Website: apple-inc
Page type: payment
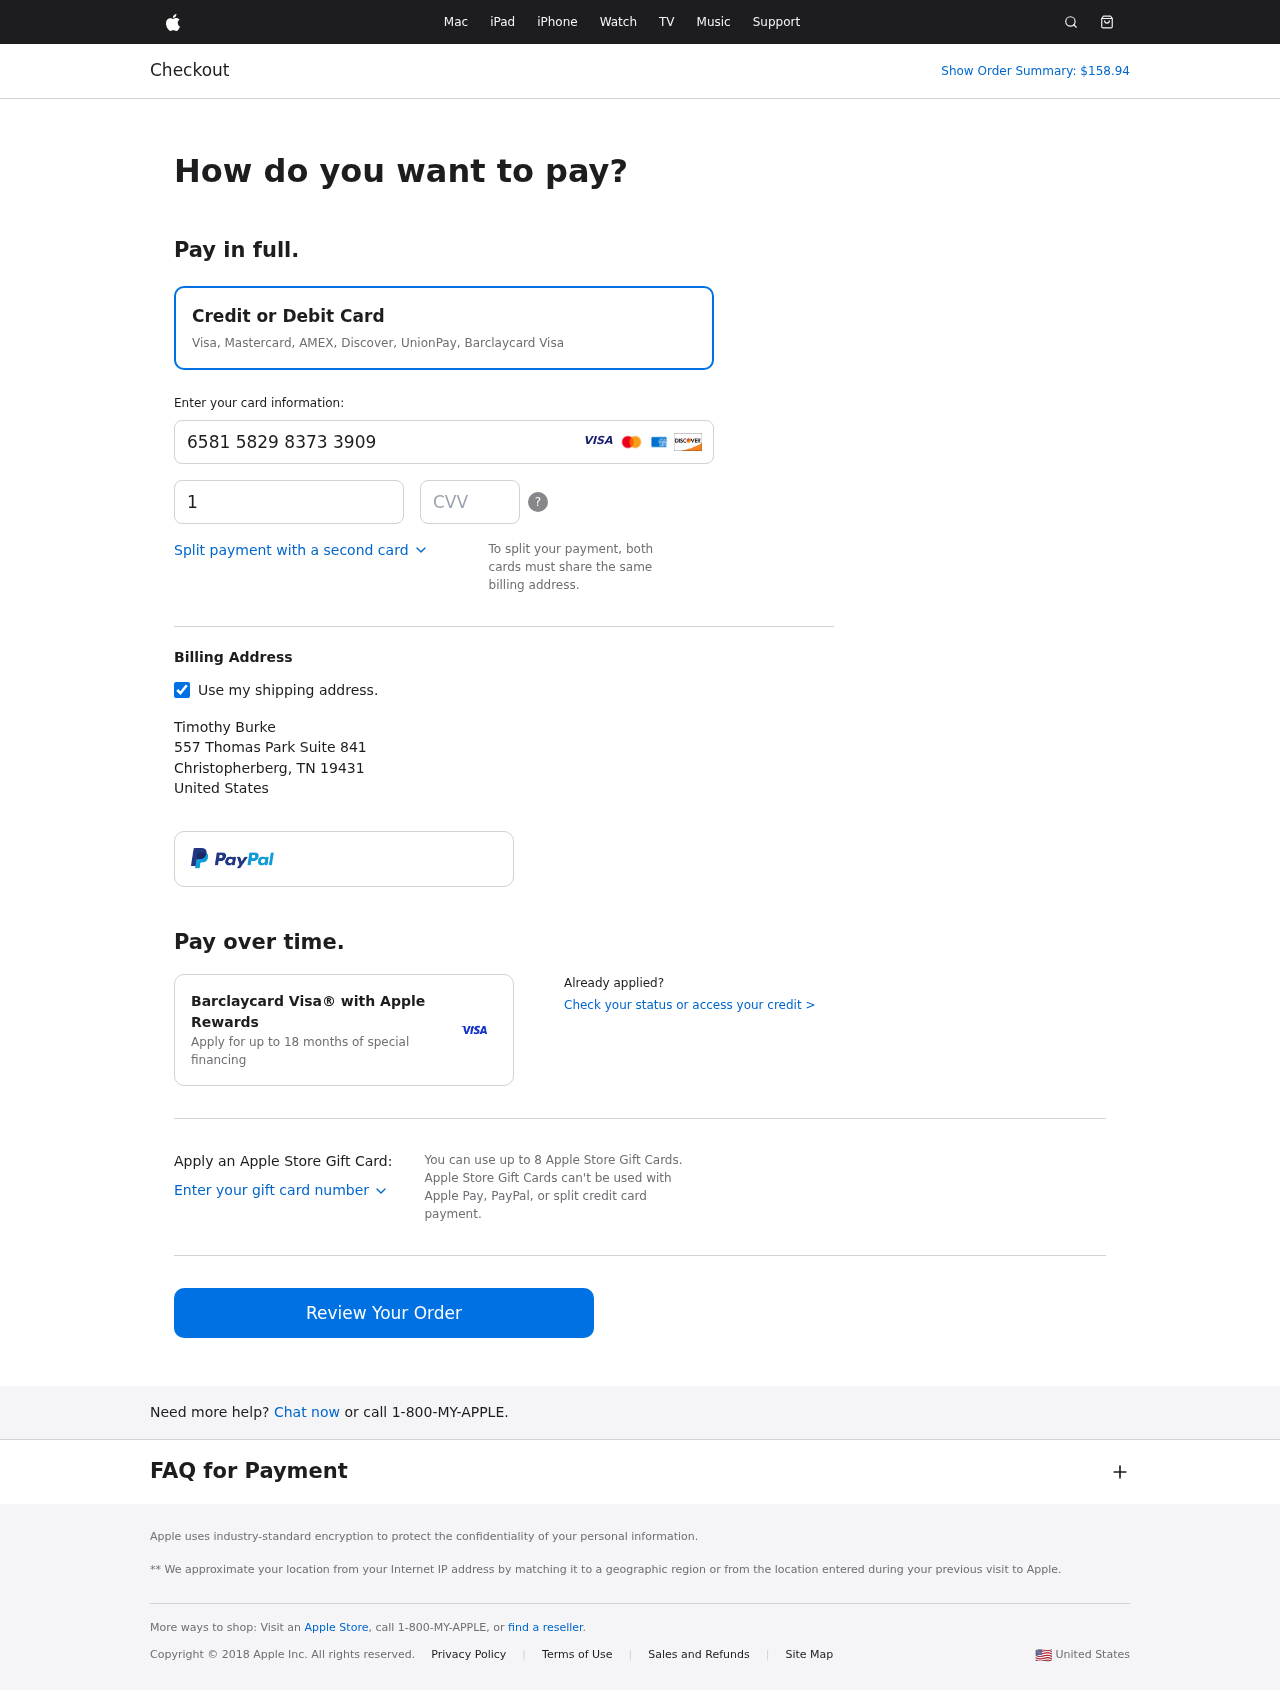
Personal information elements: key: PII_CARD_CVV
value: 634
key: PII_CARD_EXPIRY
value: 10/30
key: PII_CARD_NUMBER
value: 6581 5829 8373 3909
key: PII_CITY
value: Christopherberg
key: PII_COUNTRY
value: United States
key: PII_FULLNAME
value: Timothy Burke
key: PII_POSTCODE
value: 19431
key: PII_STATE_ABBR
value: TN
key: PII_STREET
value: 557 Thomas Park Suite 841
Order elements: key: ORDER_TOTAL
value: Show Order Summary: $158.94